Field crop: tomato
Growth stage: 1
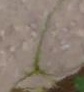
Species: cyperus